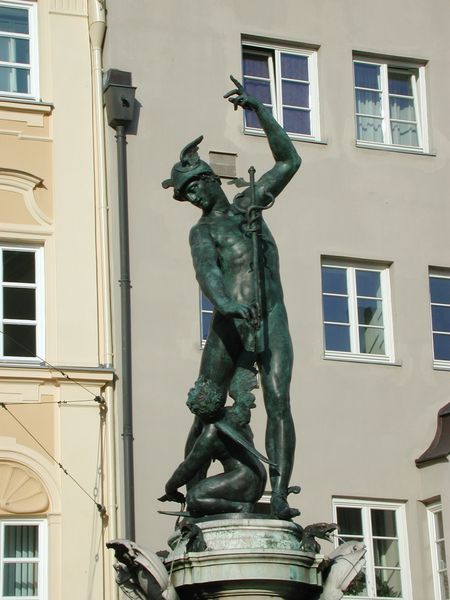
Titel: Merkurbrunnen in Augsburg
Künstler: Adriaen de Vries
Standort: Augsburg, Moritzplatz (EU - D - B)
Schlagwörter: flügel, gott, hand, mann, gelb, fenster, finger, grau, haus, arm, sockel, kind, engel, putte, skulptur, statue, stab, bronze, junge, regenrinne, schwert, schlange, helm, hermes, merkur, muenchen, äskulap, äskulapstab, bronze#, theaterplatz